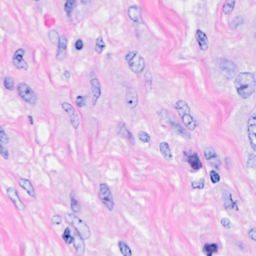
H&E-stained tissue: Breast